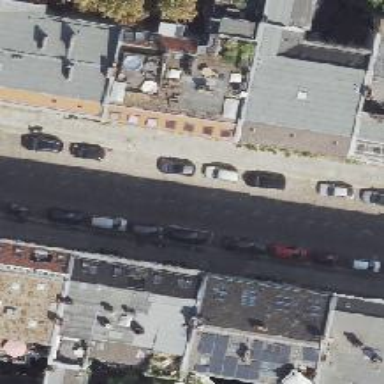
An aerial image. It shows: Parking lane.